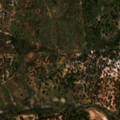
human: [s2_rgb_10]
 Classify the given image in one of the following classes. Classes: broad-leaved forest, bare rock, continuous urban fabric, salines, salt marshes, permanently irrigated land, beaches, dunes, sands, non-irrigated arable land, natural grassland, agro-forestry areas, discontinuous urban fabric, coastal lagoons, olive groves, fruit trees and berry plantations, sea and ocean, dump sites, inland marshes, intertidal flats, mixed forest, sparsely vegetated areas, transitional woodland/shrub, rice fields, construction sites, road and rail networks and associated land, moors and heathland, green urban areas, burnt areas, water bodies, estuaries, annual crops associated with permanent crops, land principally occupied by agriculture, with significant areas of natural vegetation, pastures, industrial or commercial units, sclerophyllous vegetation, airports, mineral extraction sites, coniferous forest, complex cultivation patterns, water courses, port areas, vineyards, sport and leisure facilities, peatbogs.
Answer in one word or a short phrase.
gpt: agro-forestry areas